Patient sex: M
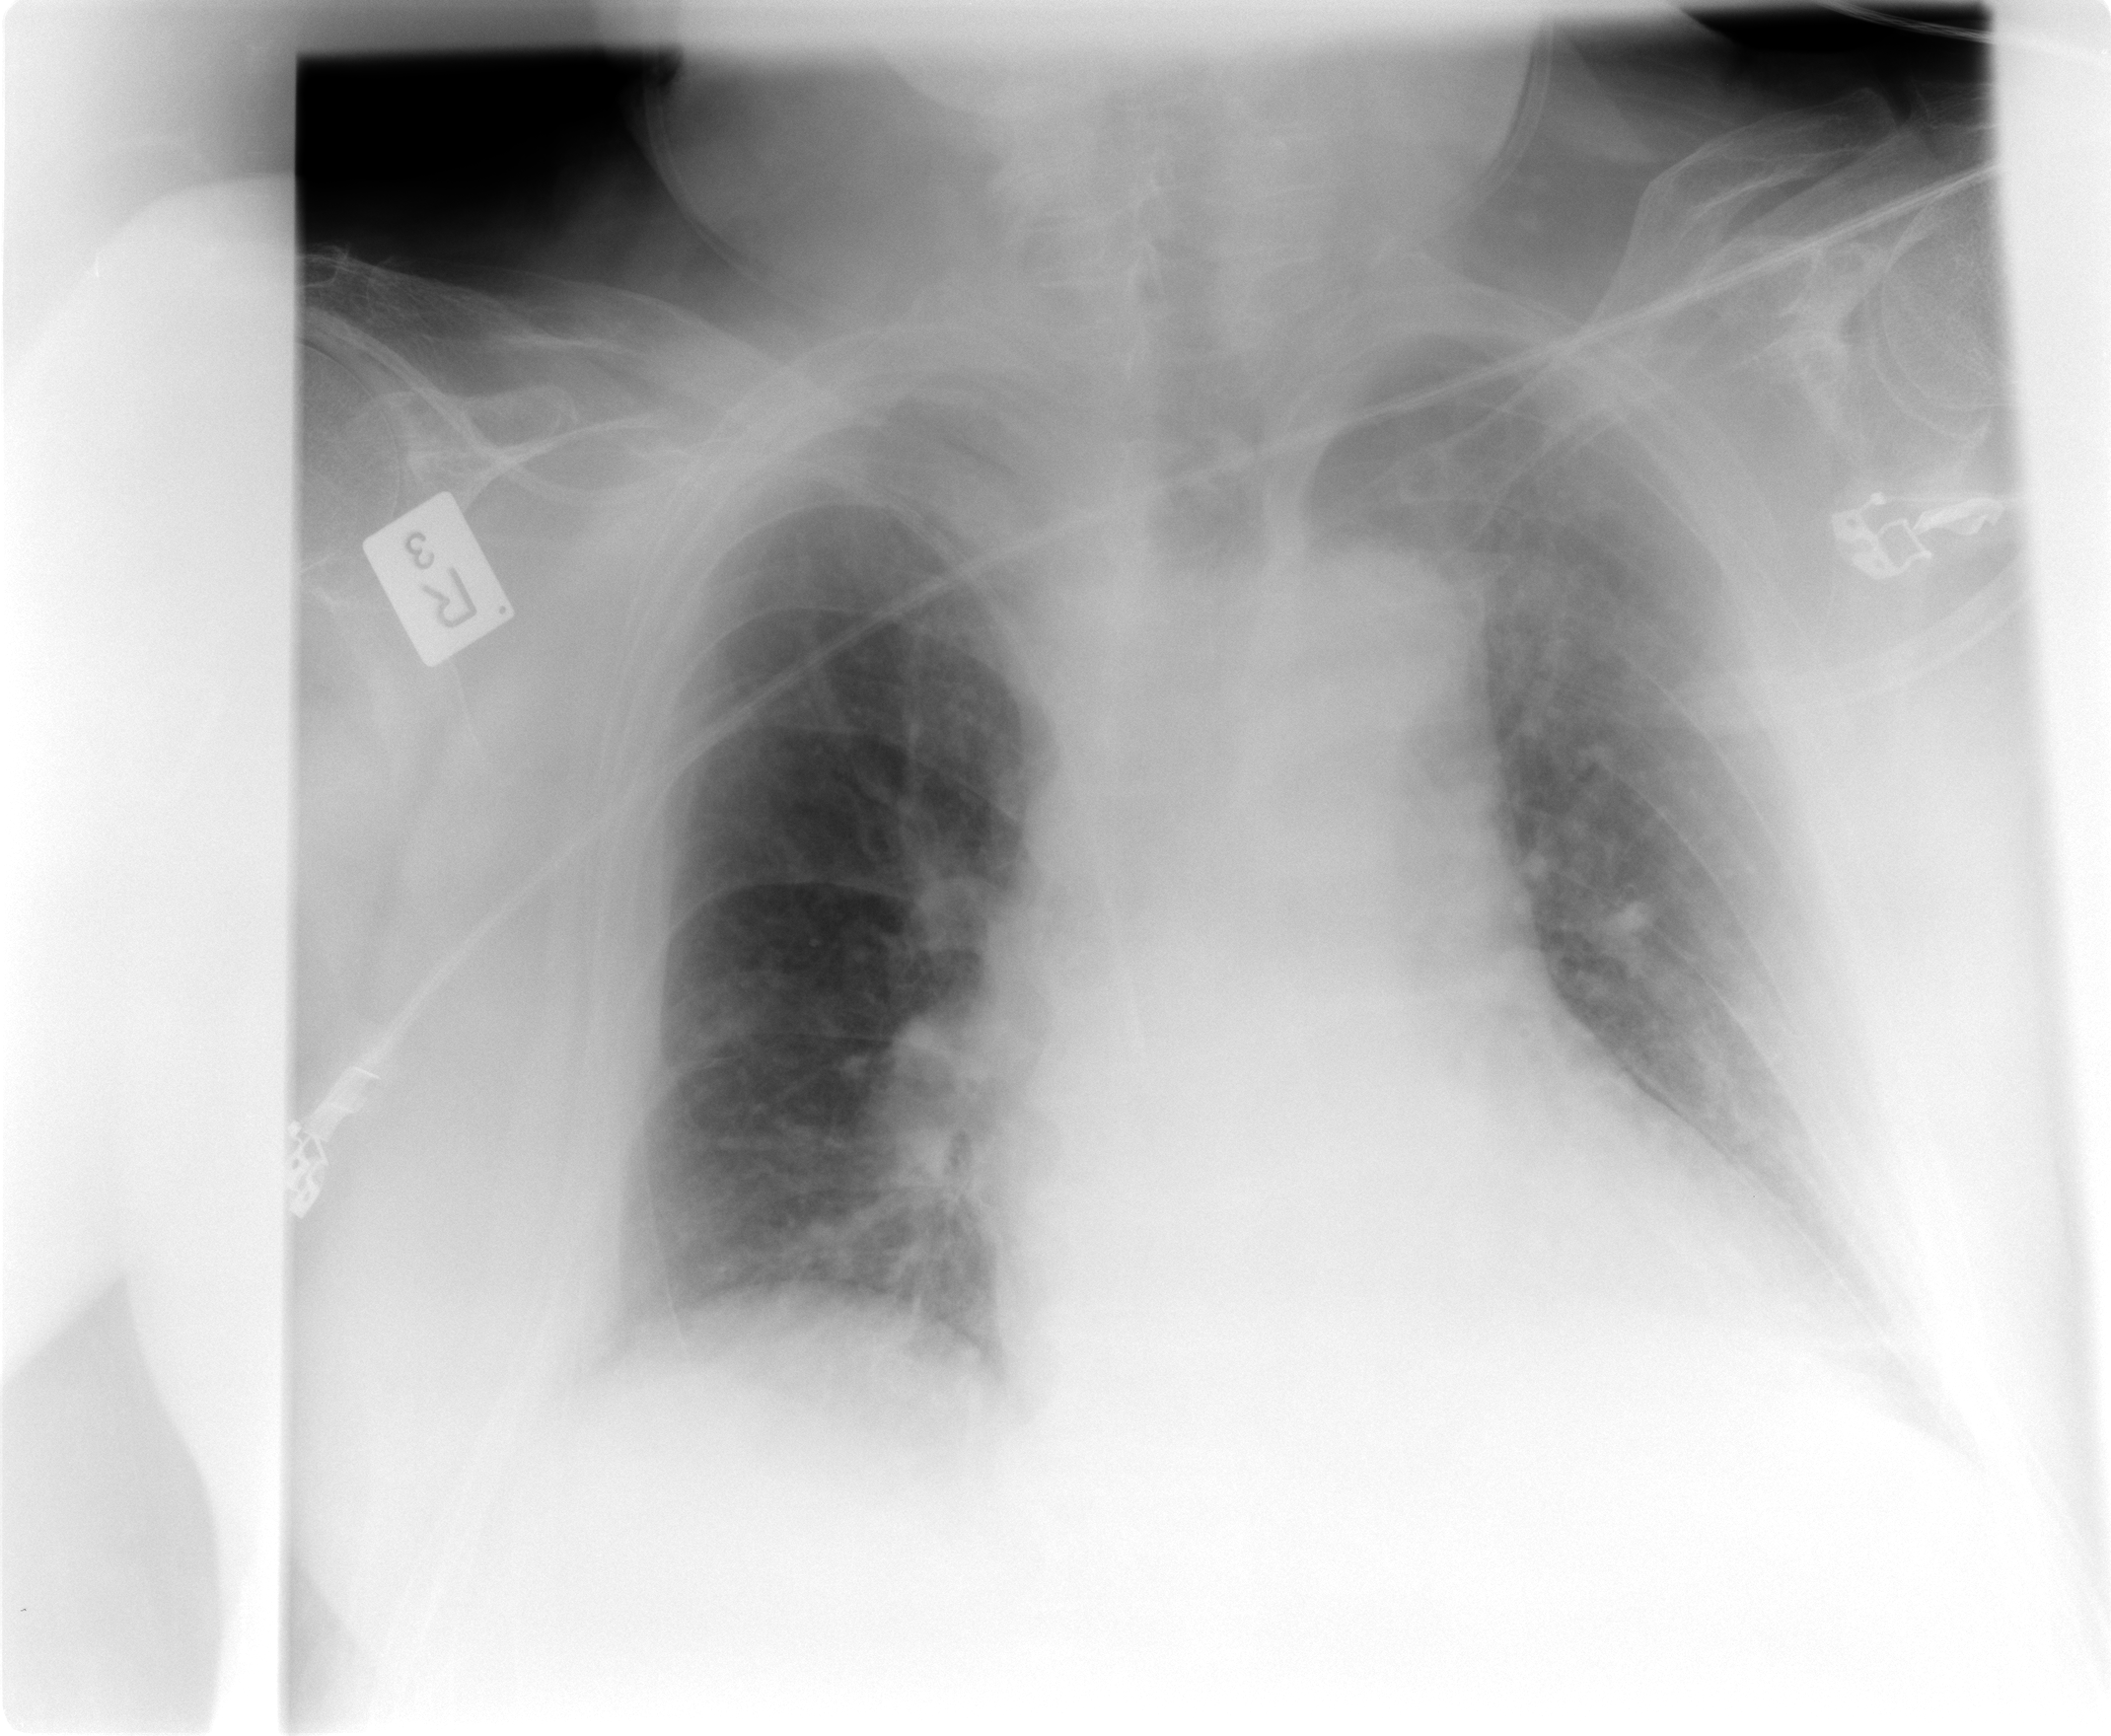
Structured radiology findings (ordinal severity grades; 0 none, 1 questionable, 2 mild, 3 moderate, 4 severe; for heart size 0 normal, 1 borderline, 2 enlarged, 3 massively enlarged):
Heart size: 0
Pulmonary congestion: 2
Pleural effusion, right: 0
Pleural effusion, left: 0
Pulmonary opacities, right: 0
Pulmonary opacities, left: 0
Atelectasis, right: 2
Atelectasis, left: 2